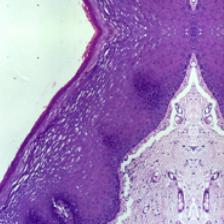
Diagnosis: Normal